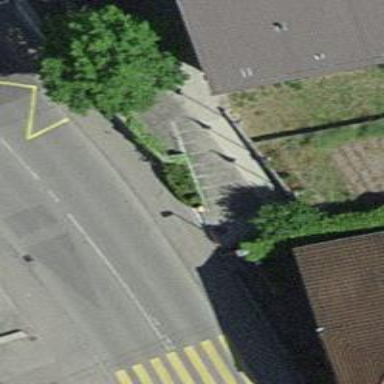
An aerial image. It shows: Sidewalk.